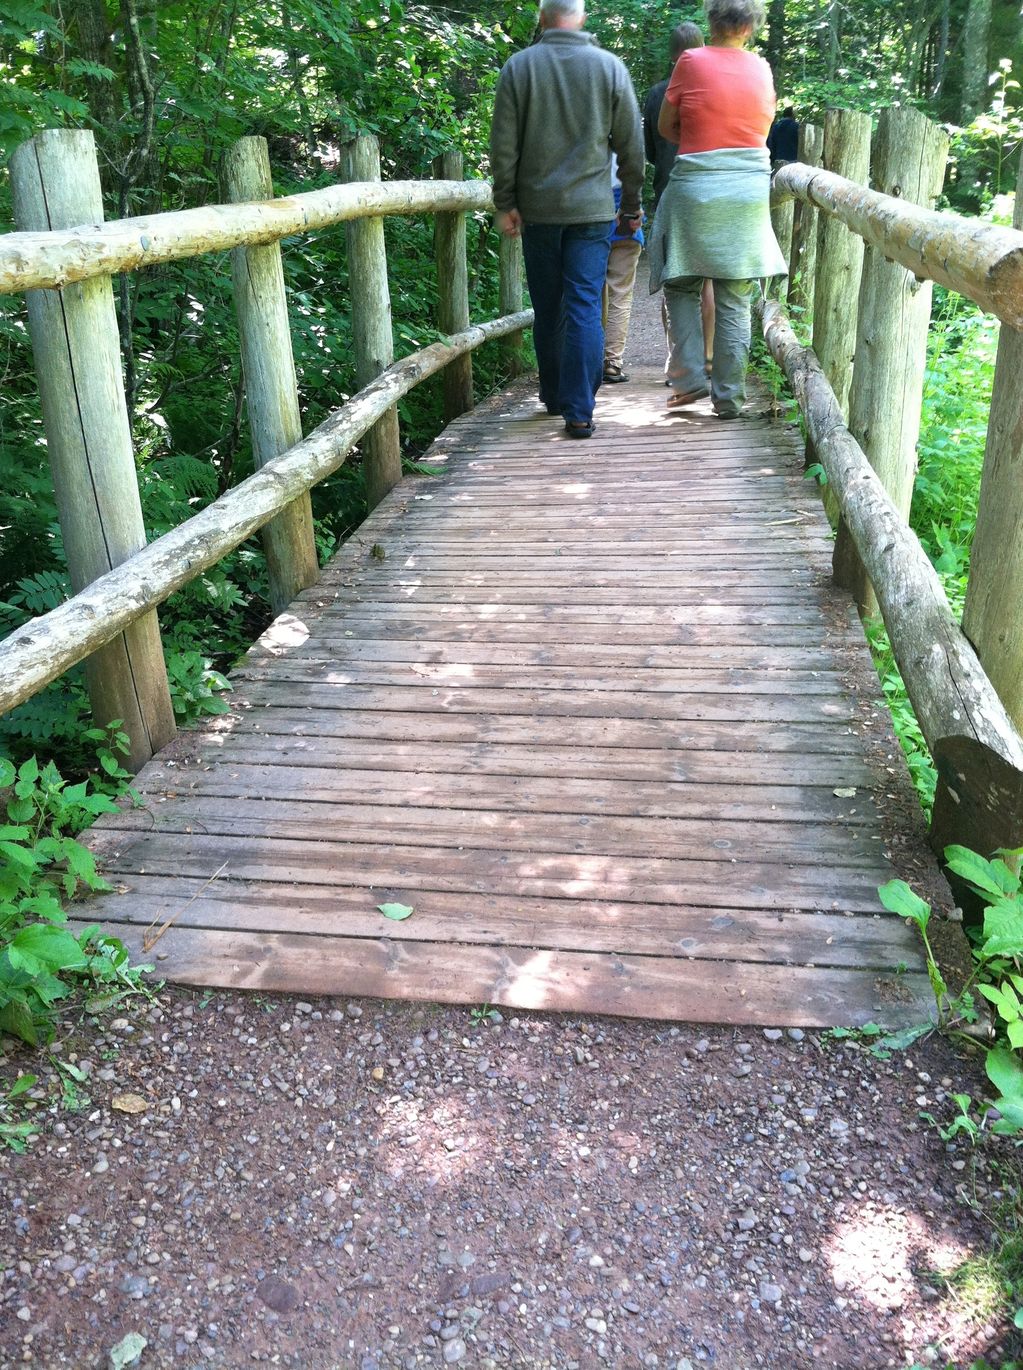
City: charlottetown